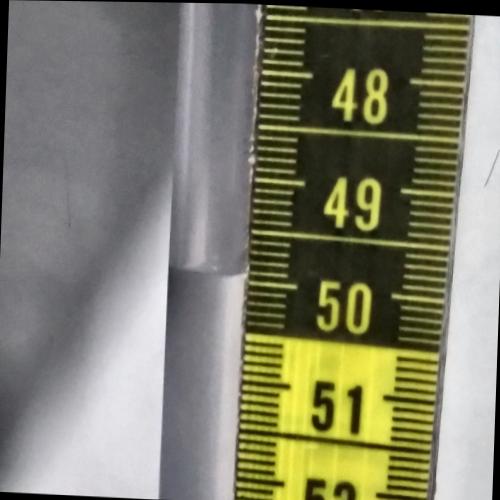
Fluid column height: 49.9 cm